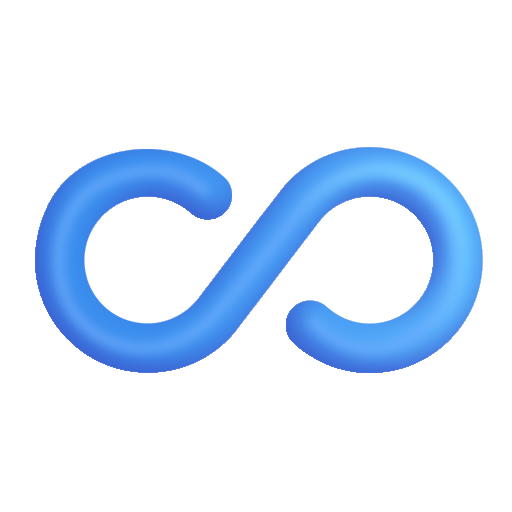
infinity color